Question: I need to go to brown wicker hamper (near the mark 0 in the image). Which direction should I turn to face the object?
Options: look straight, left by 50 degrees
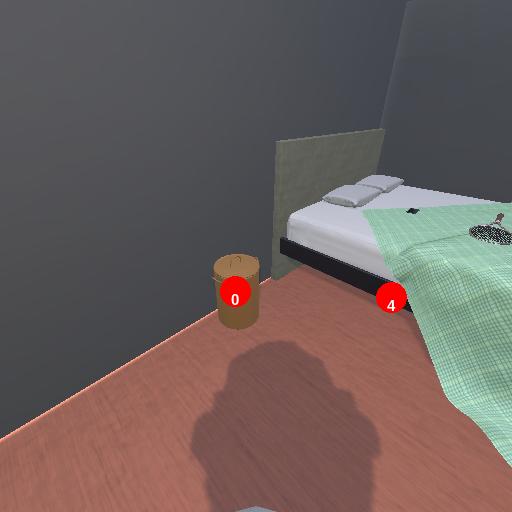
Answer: look straight